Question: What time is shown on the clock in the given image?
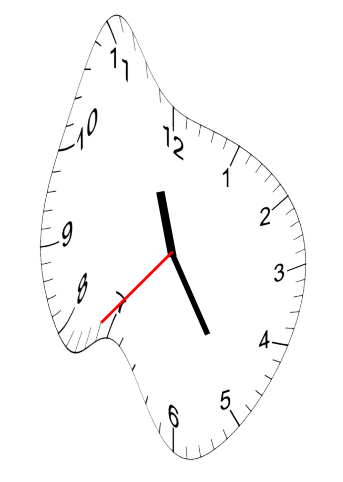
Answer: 11:24:37